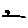
Label: flower